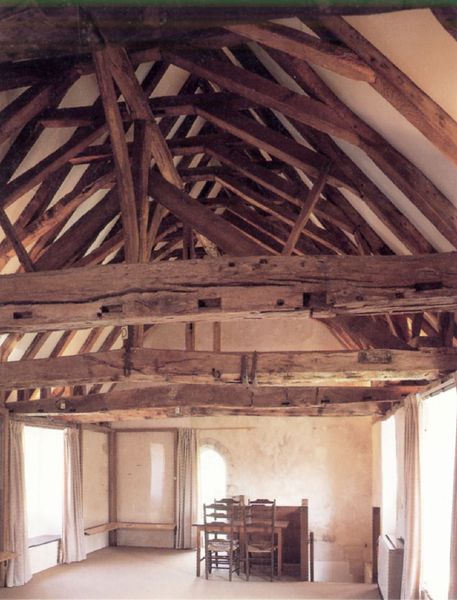
Titel: King John’s House, Romsey/Hampshire
Standort: Romsey (EU - GB - Hampshire)
Schlagwörter: weiß, braun, fenster, hell, holz, licht, raum, stuhl, stühle, tisch, tür, zimmer, dach, haus, alt, wand, architektur, innenraum, vorhang, bogen, leer, leere, mauer, bank, treppe, gardinen, vorhänge, balken, geländer, innenansicht, menschenleer, foto, fotografie, gewölbe, dachstuhl, verputzt, heizung, verstrebungen, streben, gebälk, historisch, dachkonstruktion, febster, vfenster